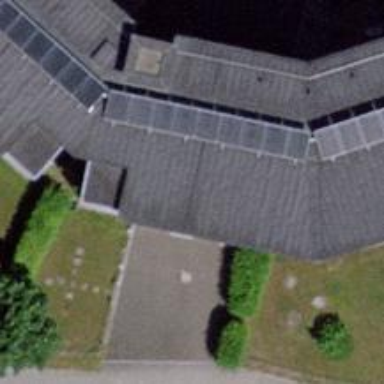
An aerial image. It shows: Paved footway that goes through building passage tunnel.